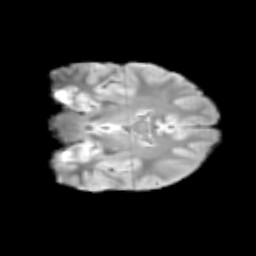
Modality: T2w
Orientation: coronal
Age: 12
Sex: male
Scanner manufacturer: siemens
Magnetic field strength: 3 T
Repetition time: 3.8 s
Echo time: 0.07 s